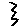
Label: zigzag